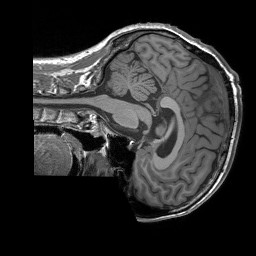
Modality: T1w
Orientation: sagittal
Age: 33
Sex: male
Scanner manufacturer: siemens
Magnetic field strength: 3 T
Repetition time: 1.9 s
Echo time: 0.00243 s